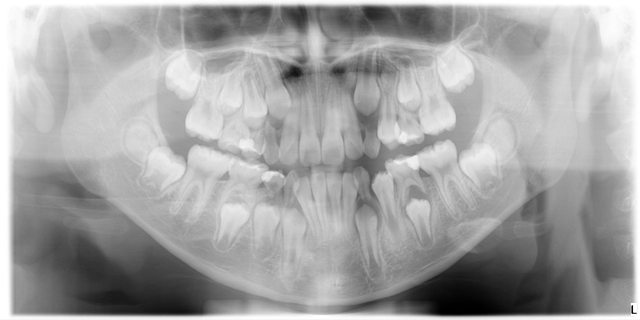
child